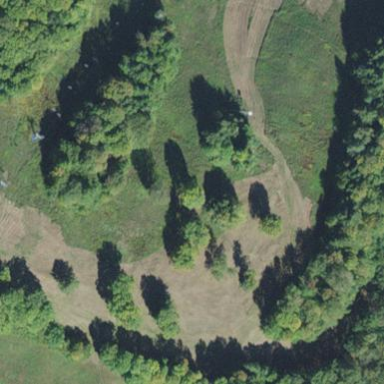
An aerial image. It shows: Downhill ski slope.